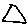
Label: triangle